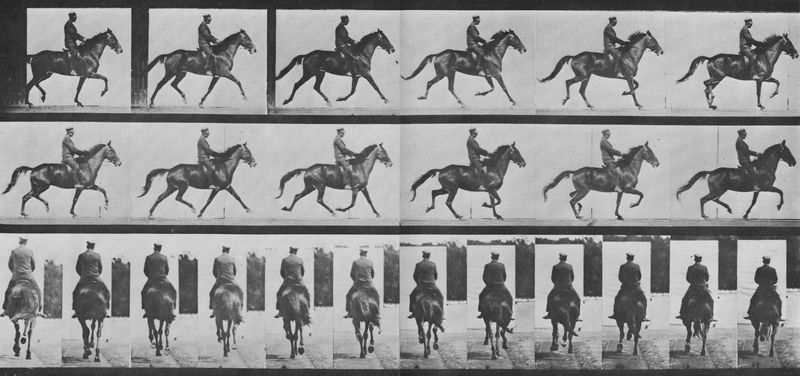
Titel: Beauty mit Reiter (0.52 Sekunden)
Künstler: Eadweard Muybridge
Schlagwörter: mann, schatten, weiß, sitzen, bewegung, braun, grau, hut, männer, profil, rücken, schwarz, mütze, anatomie, boden, pferd, pferde, reiter, beine, hufe, mähne, reiten, ritt, sattel, schnell, schweif, zaumzeug, zügel, bein, rückenansicht, seitlich, bilder, fotos, haltung, studie, laufen, moment, querformat, seitenansicht, foto, fotografie, photographie, rit, gang, hinten, schwarz weiss, seite, militär, polizei, uniform, soldat, lauf, reihe, offizier, schritt, photo, von hinten, rückansicht, serie, kavalerie, kavallerie, dressur, nüstern, film, kino, mehne, gallopp, fotographie, abfolge, gaul, quadrat, viereck, galopp, standbilder, stills, vorne, hinteransicht, trab, traben, abschnitte, galoppieren, bewegungsstudie, folge, sequenz, galop, folgen, ablauf, fotografien, seitlcih, photos, fotoserie, gallop, kamera, bewegungsablauf, muybridge, photographien, lochkamera, trapp, fotostrecke, bewegungsmuster, dressurreiten, eadward, edward muybridge, elitestudiengang, experimentalphotographie, gangarten, hist. kunst  und bilddiskurse, rasse, serialfotografie, trag, vollblut, daumenkino, gangart, von der seite, berürhren, filmstandbilder, dressurpferd, filmsequenz